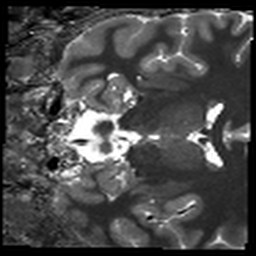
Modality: T1map
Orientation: coronal
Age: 23
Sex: female